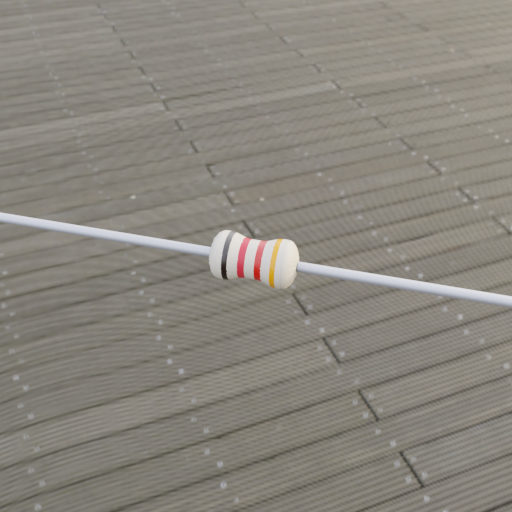
Resistor colour bands (in order): black, red, red, orange